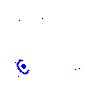
Particle: pion